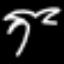
Label: palm tree